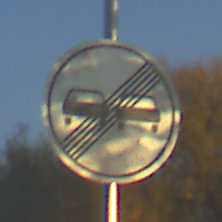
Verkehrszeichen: EndeUeberholverbot
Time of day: SunriseSunset
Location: Outdoor (Nature)
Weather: Clear
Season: NotSpecified
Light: Natural